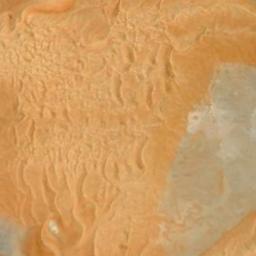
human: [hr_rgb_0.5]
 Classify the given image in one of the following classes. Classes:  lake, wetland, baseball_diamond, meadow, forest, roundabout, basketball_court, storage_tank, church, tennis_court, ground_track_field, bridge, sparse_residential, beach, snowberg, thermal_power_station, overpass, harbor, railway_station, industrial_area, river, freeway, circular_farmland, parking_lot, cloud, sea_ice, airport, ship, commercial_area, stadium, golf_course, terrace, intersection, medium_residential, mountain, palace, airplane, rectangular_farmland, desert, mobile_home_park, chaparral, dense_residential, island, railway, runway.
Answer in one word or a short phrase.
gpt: desert